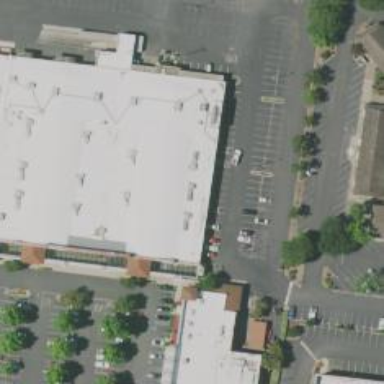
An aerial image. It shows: Supermarket.